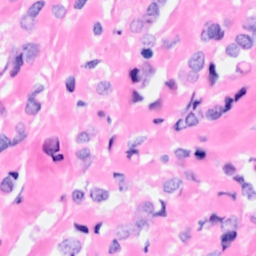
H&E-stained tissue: Breast